Question: Im using the api from facebook to post in my fan page but... i have a problem
If I paste the URL in the textbox in Facebook the appearance of the post is pretty nice but when i do from the API...
'''
$args = array(
'message' => $data['title'],
'description' => $data['title'],
'caption' => 'www.DIR.domain',
'link' => get_permalink($pid)
);
'''
Here you can see the difference, isn't the same post, but if i do with the same, the post posted from the API have the same appearance of the right and if i only paste the url to the textbox have the appearance of the left

what can i do to get the same result (the left..) posting via API?
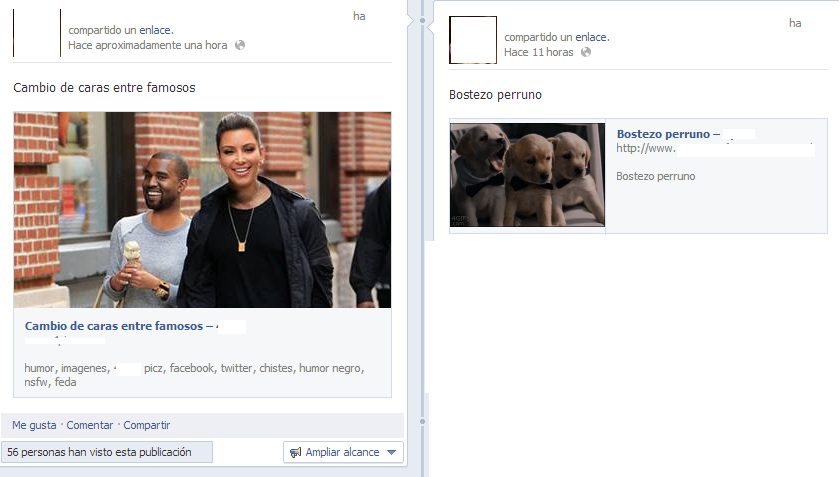
Answer: Facebook handles feed postings via API in a different way, because they are not made directly by a user. There is nothing you can do, except for using an image as large as possible:
perfect: 1200x630px or bigger, minimum: 600x315px, aspect ratio 1.91:1.
It also depends on several other parameters afaik (how many likes/comments there are, how famous and reliable the domain is, ...)
In other words, this is a feature and app postings are considered more spammy than user postings so they usually get less visible.